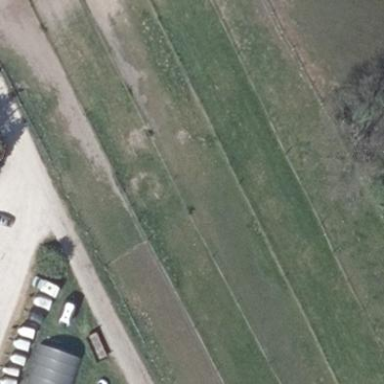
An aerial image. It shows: Fence.